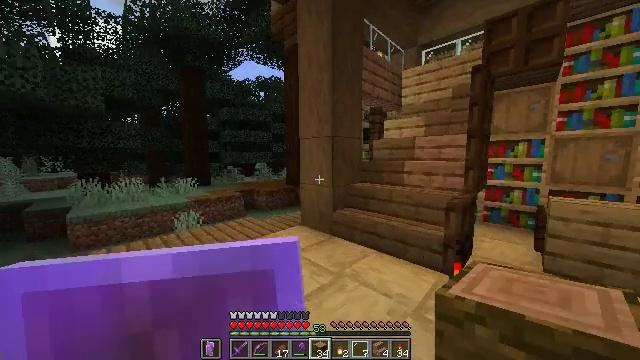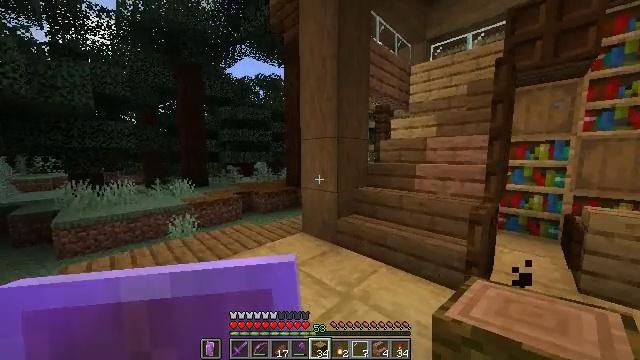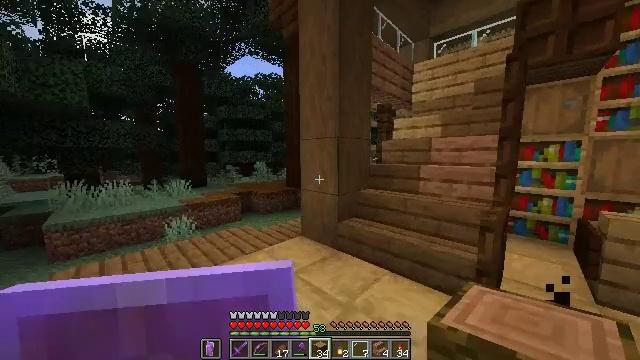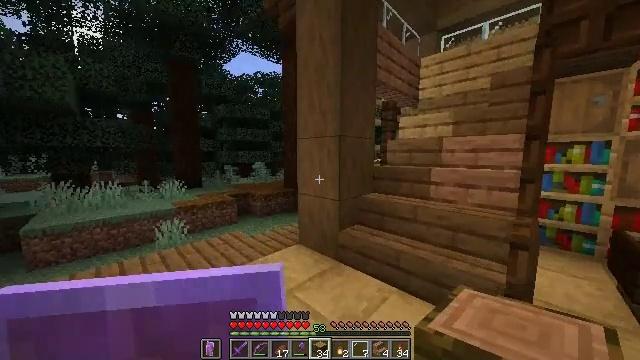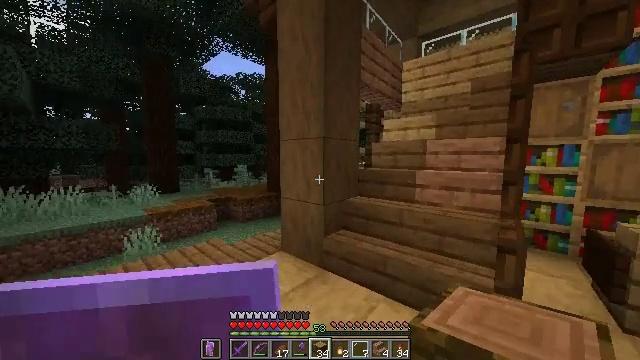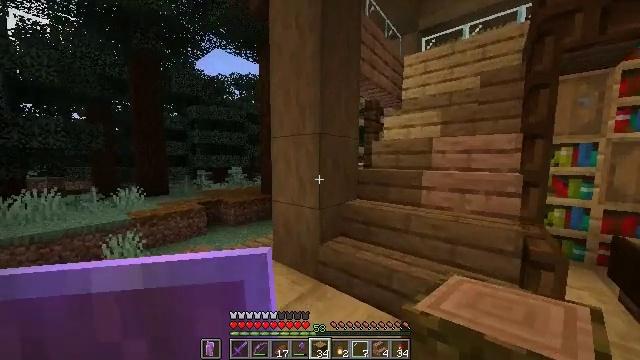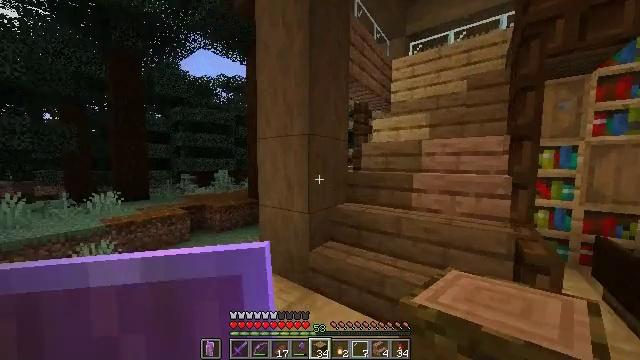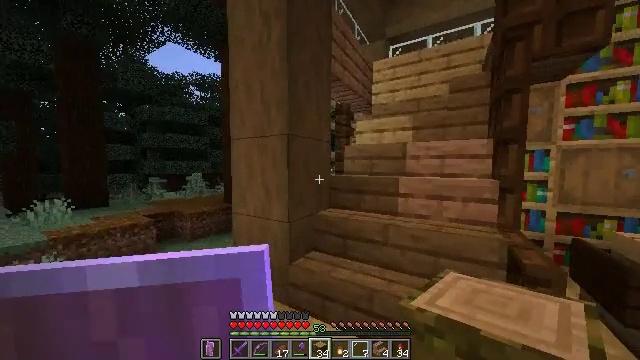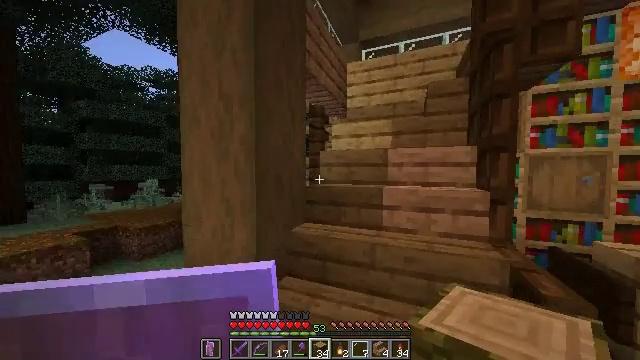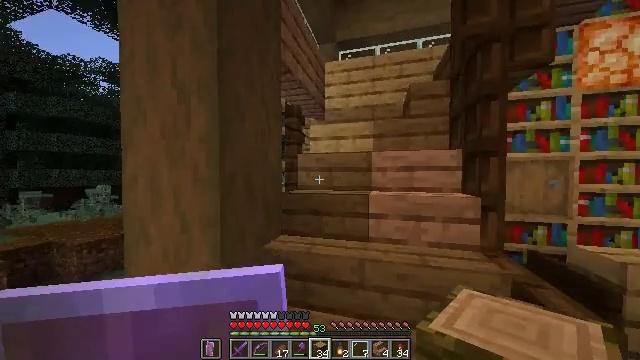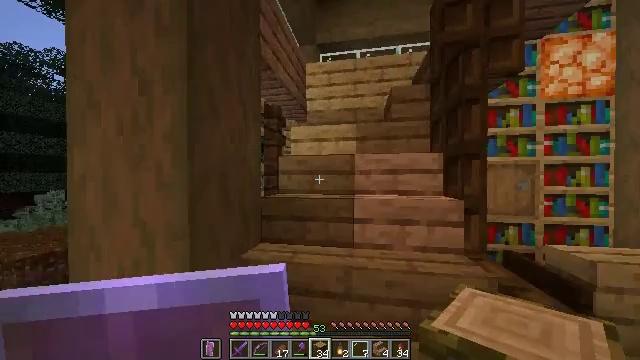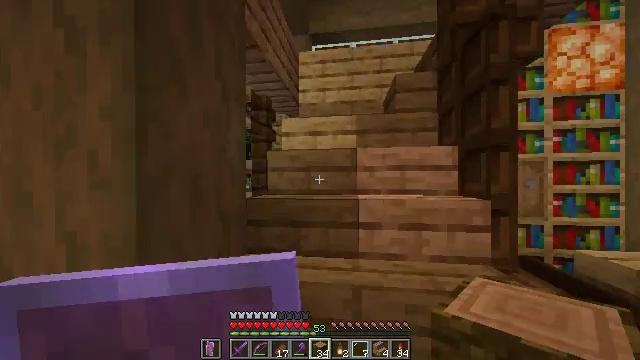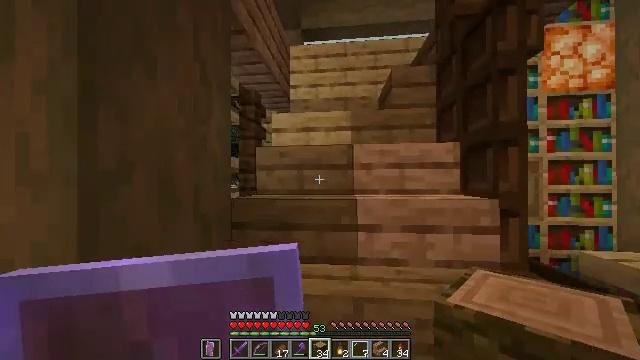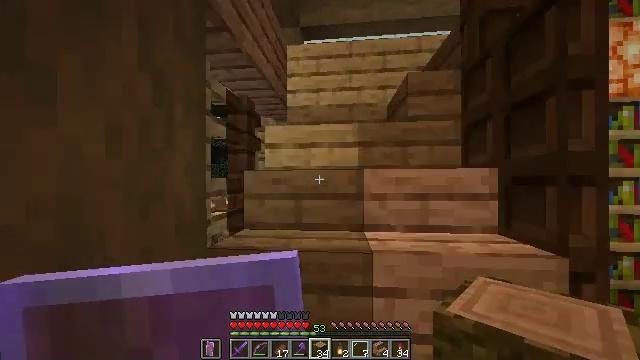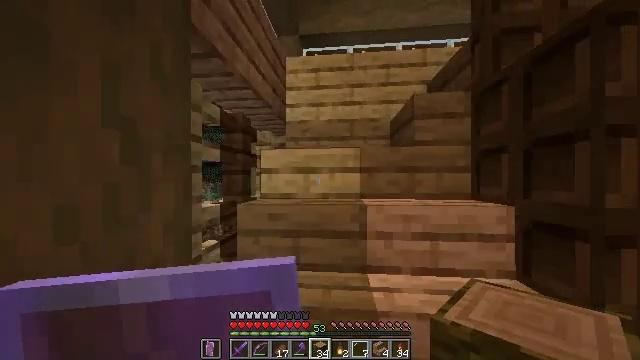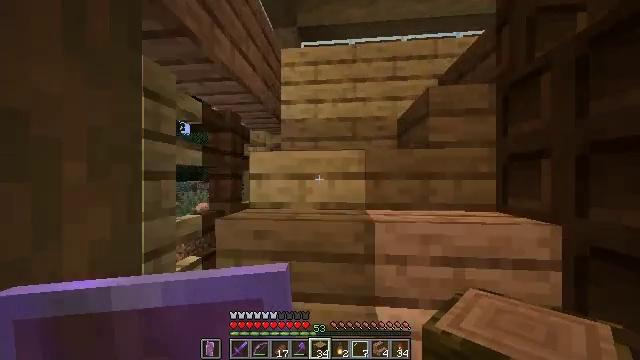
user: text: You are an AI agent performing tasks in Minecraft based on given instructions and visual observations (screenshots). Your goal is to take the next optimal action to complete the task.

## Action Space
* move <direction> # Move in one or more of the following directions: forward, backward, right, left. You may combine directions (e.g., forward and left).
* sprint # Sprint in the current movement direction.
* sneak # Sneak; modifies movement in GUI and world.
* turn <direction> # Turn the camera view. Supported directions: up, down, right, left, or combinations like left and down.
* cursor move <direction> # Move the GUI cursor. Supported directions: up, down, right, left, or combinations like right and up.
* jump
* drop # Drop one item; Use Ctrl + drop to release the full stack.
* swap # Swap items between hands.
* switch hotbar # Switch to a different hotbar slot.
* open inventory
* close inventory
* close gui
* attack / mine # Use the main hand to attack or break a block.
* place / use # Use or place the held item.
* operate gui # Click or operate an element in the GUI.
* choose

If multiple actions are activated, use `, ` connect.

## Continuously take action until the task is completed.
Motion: motion action
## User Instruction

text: Break the dark oak slab.
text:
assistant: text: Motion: move forward, sprint
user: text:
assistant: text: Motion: move forward, sprint
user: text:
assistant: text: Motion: move forward, sprint
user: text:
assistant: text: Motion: move forward, sprint, turn right
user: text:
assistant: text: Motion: move forward, sprint, turn right
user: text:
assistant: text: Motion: move forward, sprint, turn right
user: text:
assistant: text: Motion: move forward, sprint, turn right
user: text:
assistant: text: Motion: move forward, sprint, turn right and up
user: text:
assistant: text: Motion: move forward, sprint, turn right and up
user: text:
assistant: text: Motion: move forward, sprint, turn right
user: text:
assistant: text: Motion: move forward, sprint, turn right
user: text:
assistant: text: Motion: move forward, sprint, turn right
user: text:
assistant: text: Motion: move forward, sprint
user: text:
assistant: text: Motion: move forward, sprint
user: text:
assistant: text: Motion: move forward, sprint
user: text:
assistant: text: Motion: move forward, sprint, turn right
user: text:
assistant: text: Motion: move forward, sprint, turn right
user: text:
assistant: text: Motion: move forward, sprint, turn right
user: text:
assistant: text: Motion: move forward, sprint, turn right
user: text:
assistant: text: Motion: move forward, sprint, turn right and up
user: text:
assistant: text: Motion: move forward, sprint, turn right
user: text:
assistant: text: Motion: move forward, sprint, turn right
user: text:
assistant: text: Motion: move forward, sprint, turn right
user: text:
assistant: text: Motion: move forward, sprint, turn right
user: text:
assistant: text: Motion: move forward, sprint
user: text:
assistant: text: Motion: move forward, sprint
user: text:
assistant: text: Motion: move forward, sprint
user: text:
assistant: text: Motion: move forward, sprint
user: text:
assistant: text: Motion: move forward, sprint
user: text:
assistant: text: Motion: move forward, sprint, turn right